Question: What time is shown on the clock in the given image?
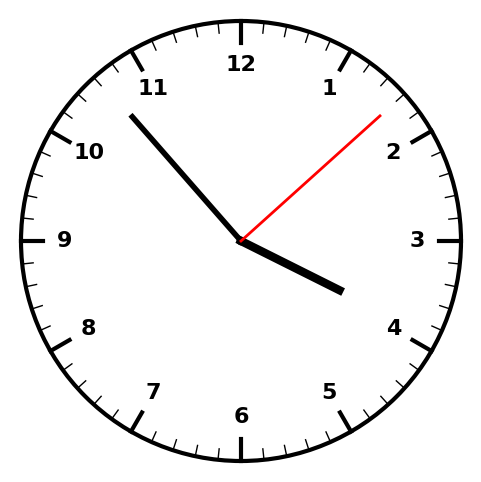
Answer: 03:53:08